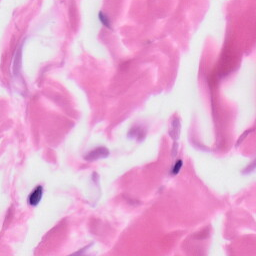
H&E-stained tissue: Skin